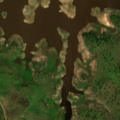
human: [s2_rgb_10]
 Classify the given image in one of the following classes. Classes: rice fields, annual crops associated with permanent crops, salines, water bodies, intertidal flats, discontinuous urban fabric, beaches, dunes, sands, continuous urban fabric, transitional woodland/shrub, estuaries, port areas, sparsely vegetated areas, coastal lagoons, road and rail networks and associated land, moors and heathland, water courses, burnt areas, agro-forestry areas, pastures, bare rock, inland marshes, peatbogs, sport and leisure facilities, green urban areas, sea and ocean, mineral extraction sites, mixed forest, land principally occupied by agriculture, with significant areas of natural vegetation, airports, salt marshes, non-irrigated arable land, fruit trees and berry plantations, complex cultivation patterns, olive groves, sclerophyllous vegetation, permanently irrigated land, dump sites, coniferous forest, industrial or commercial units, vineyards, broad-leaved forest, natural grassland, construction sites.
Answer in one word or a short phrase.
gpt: pastures, complex cultivation patterns, agro-forestry areas, water bodies